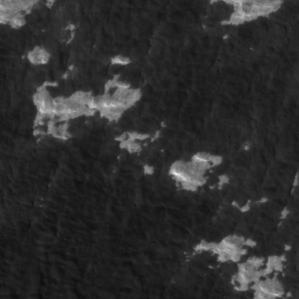
Label: non_frost